This grayscale texture is a bearing vibration snapshot reshaped row-by-row into a square image. Based on the visible evidence, which condition applies: normal, inner_race, outer_race, ball?
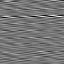
Answer: outer_race